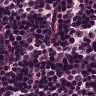
Metastatic tissue present: no